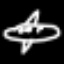
Label: airplane